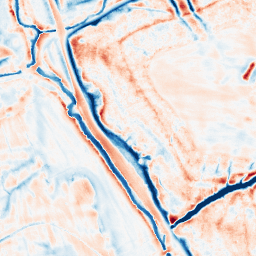
Category: edge_preserving
Decomposition family: bilateral
Decomposition parameters: d: 21
sigma_color: 25
sigma_space: 75
Upsampling method: lanczos
Upsampling parameters: scale: 2
Upsampling scale: 2